Question: I'm just getting my feet wet with Angularjs. I have an issue which I think has something to do with promises.
Let's say I load route 'A' which makes several ajax requests through it's controller:
'''
allSites = AllSites.query({ id:categoryID });
allSites.$promise.then(function(allSites){
//add stuff to the scope and does other things
//(including making another ajax request)
});
'''
Then I have route 'B' which makes it's own API request through it's controller:
'''
$scope.categories = Category.query();
'''
Here's the factory service currently used by route 'A':
'''
.factory('AllSites',function($resource){
return $resource('api/categorySites/:id');
});
'''
When I first view route 'A' but then switch to 'B' before 'A' is finished loading, route 'B' sits and waits for everything initially requested in 'A' to finish (actually, the query() request is made, but it won't resolve until the one from 'A' does, at that point, the stuff inside '.then()' continues to happen, even though I don't need it as I'm now on another route.
As you can see in my devtools timeline, the green line indicates when I switched to route 'B'. The request for route 'B' didn't resolve until the two requests above did (a request that is usually very fast). (at which point I'm able to use the view as a user). Then, after that, more promises resolve from route 'A'.

I've searched everywhere for an answer and can only find people that want to "defer" the route loading until promises are resolved. But in my case I almost want the opposite. I want to kill those requests when I switch.
Here's someone else with the same, unanswered question: <URL>
Any help is appreciated.
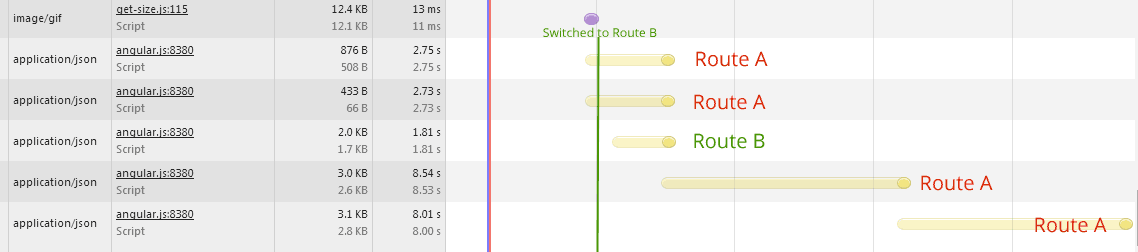
Answer: First of all, I decided I needed to use '$http' since I couldn't find any solution that used '$resource', nor could I get it to work on my own.
So here's what my factory turned into, based on @Sid's answer here, using the guide at <URL>
'''
.factory('AllSites',function($http,$q){
function getSites(categoryID) {
// The timeout property of the http request takes a deferred value
// that will abort the underying AJAX request if / when the deferred
// value is resolved.
var deferredAbort = $q.defer();
// Initiate the AJAX request.
var request = $http({
method: 'get',
url: 'api/categorySites/'+categoryID,
timeout: deferredAbort.promise
});
// Rather than returning the http-promise object, we want to pipe it
// through another promise so that we can "unwrap" the response
// without letting the http-transport mechansim leak out of the
// service layer.
var promise = request.then(
function( response ) {
return( response.data );
},
function() {
return( $q.reject( 'Something went wrong' ) );
}
);
// Now that we have the promise that we're going to return to the
// calling context, let's augment it with the abort method. Since
// the $http service uses a deferred value for the timeout, then
// all we have to do here is resolve the value and AngularJS will
// abort the underlying AJAX request.
promise.abort = function() {
deferredAbort.resolve();
};
// Since we're creating functions and passing them out of scope,
// we're creating object references that may be hard to garbage
// collect. As such, we can perform some clean-up once we know
// that the requests has finished.
promise.finally(
function() {
promise.abort = angular.noop;
deferredAbort = request = promise = null;
}
);
return( promise );
}
// Return the public API.
return({
getSites: getSites
});
});
'''
Then, in my controller (route 'A' from my problem):
'''
var allSitesPromise = AllSites.getSites(categoryID);
$scope.$on('$destroy',function(){
allSitesPromise.abort();
});
allSitesPromise.then(function(allSites){
// do stuff here with the result
}
'''
I wish the factory wasn't so messy, but I'll take what I can get. However, now there's a separate, related issue <URL> where, though the promise was cancelled, the next actions are still delayed. If you have an answer for that, you can post it there.